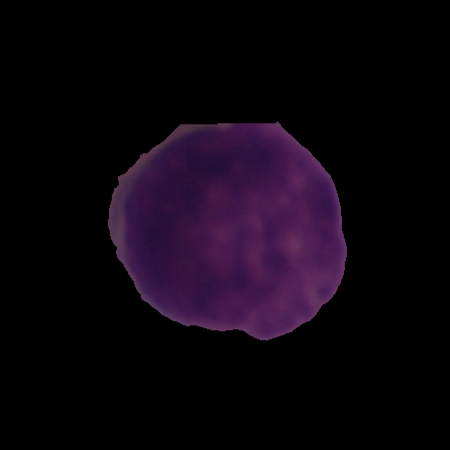
Label: cancer